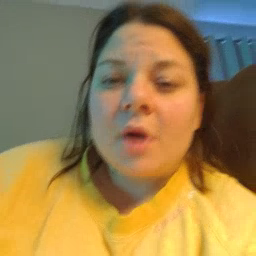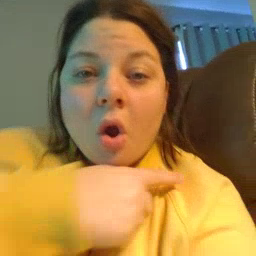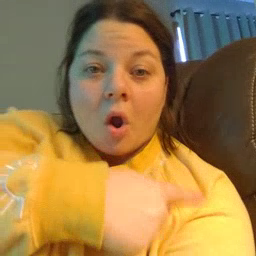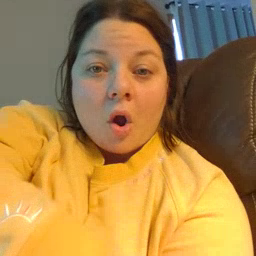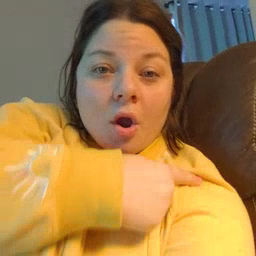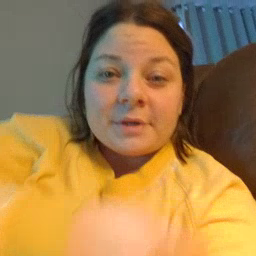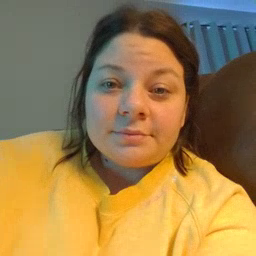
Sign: arm